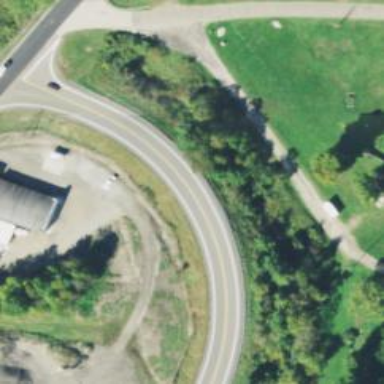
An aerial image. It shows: Trunk link highway.